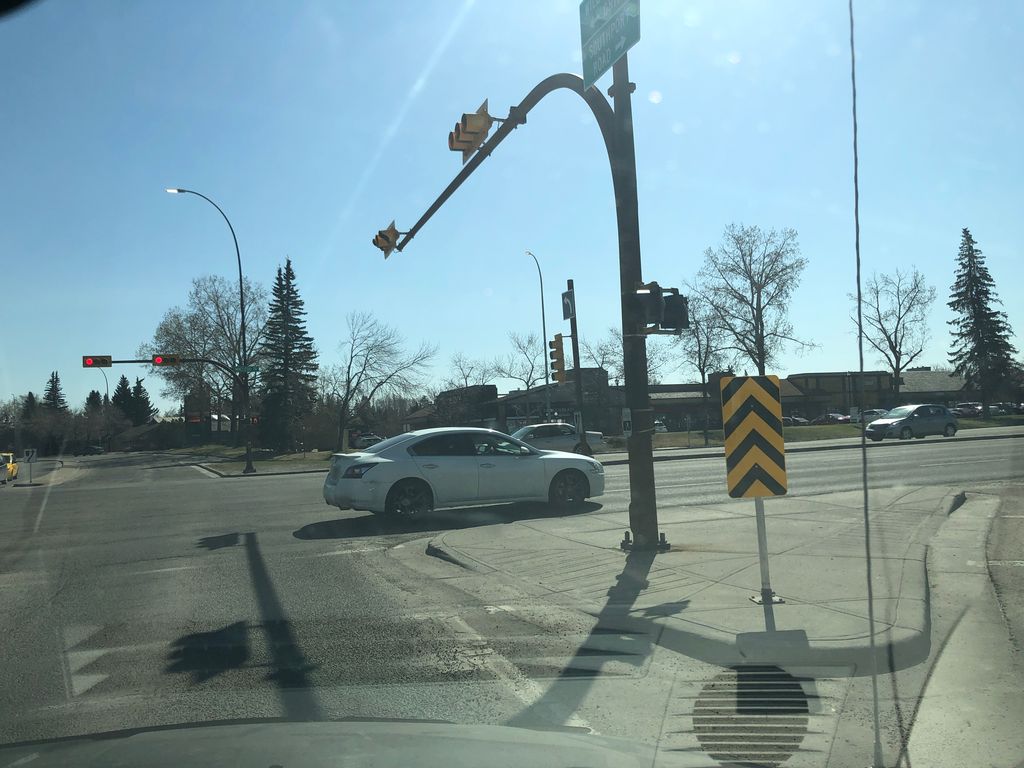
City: calgary